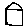
Label: house